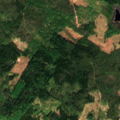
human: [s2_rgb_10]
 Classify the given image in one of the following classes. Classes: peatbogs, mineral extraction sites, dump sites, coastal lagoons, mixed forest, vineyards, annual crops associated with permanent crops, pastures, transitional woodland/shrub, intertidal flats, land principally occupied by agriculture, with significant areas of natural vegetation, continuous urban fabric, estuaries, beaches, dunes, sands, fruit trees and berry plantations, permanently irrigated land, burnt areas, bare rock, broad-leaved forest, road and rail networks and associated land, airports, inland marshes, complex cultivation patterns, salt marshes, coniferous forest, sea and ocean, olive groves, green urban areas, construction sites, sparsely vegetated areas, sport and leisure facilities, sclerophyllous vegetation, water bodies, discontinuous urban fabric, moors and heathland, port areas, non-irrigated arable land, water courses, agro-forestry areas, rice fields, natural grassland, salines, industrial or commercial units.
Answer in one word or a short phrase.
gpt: coniferous forest, mixed forest